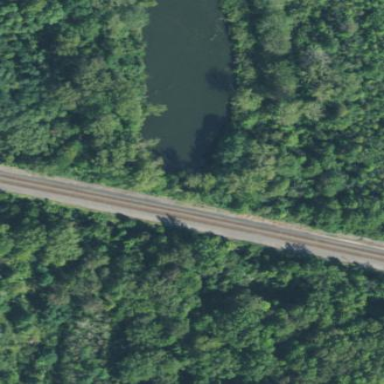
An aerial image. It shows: Pond surrounded by natural water.